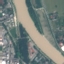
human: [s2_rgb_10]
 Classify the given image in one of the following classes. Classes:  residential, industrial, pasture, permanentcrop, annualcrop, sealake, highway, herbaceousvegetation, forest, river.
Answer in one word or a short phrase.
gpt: River